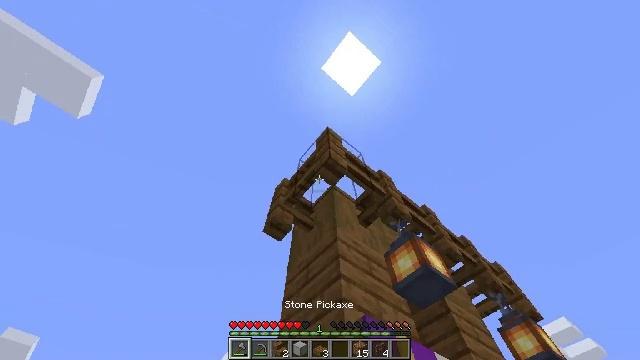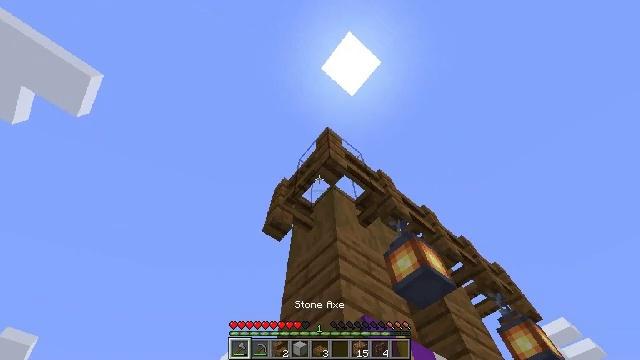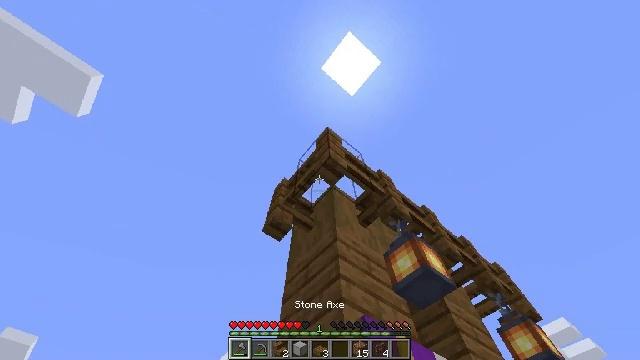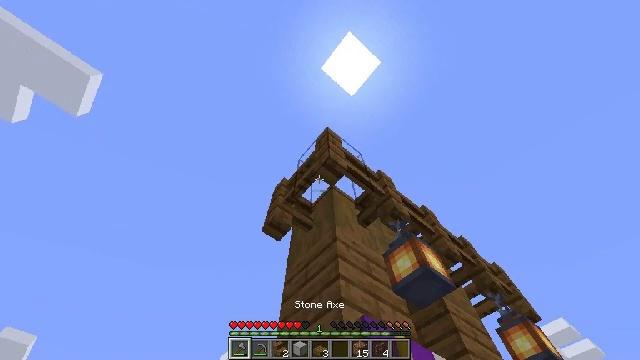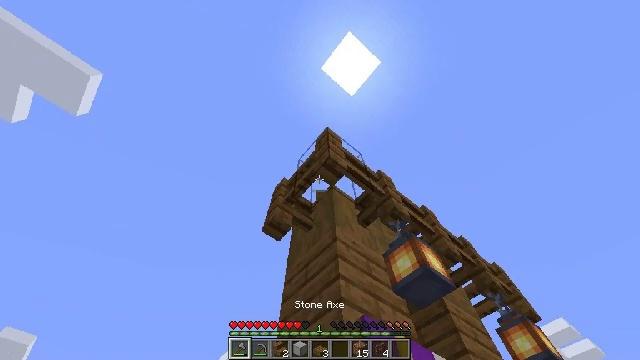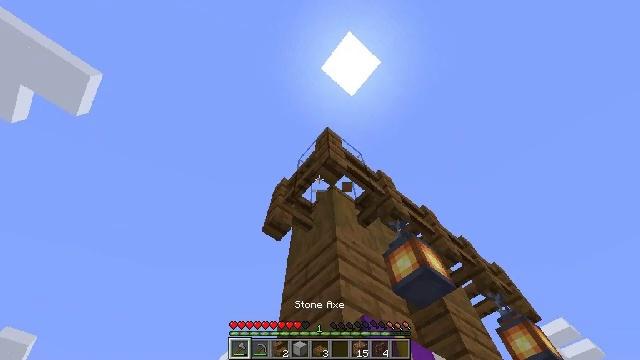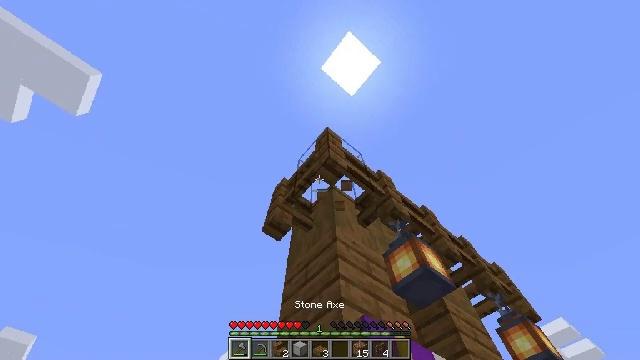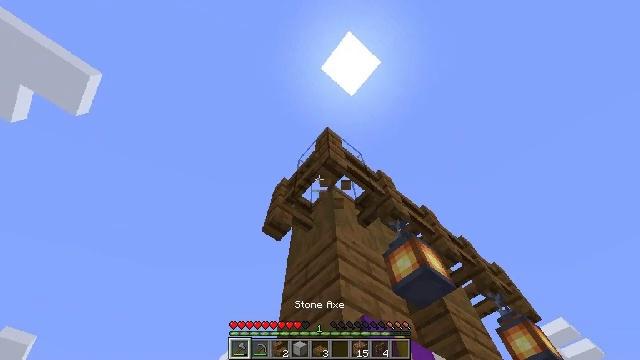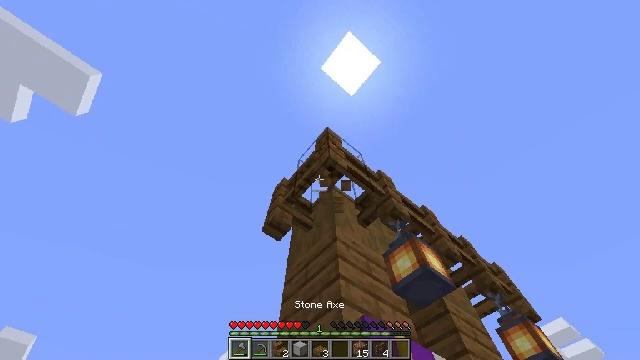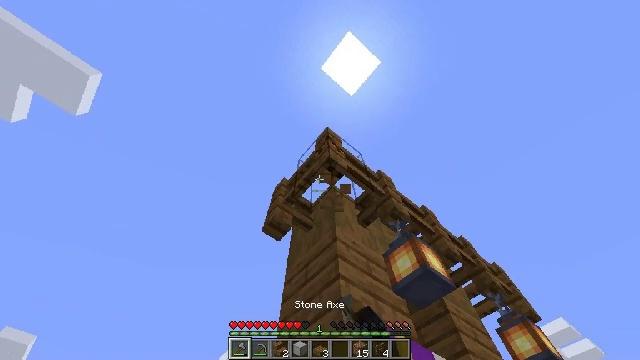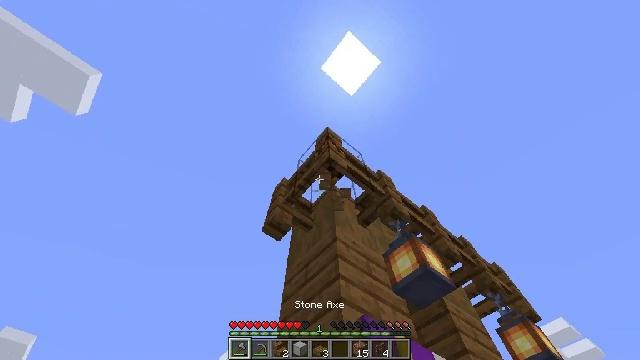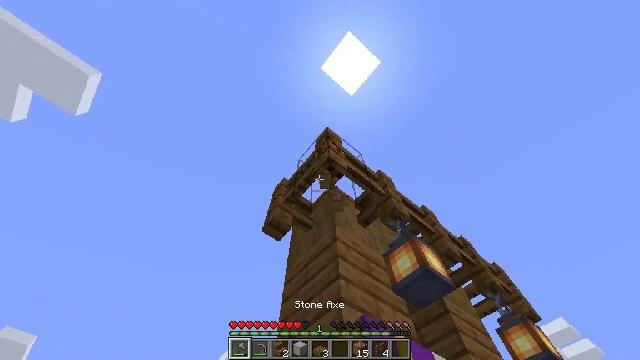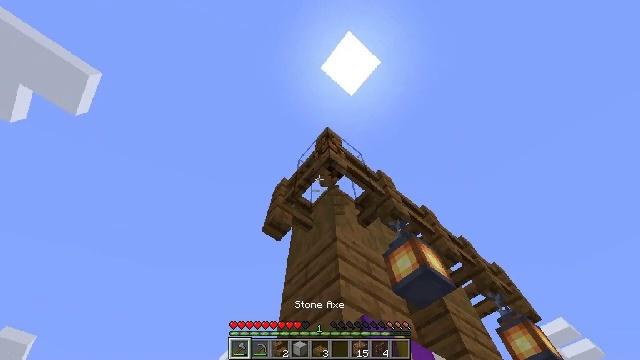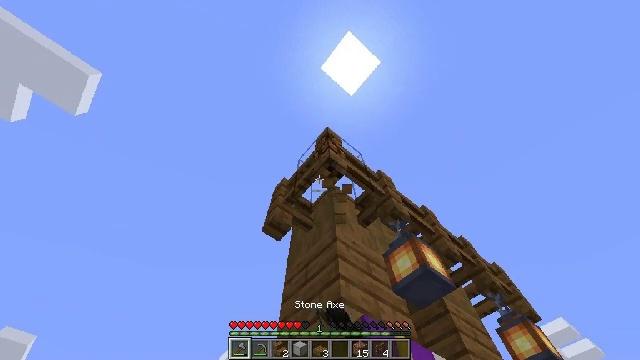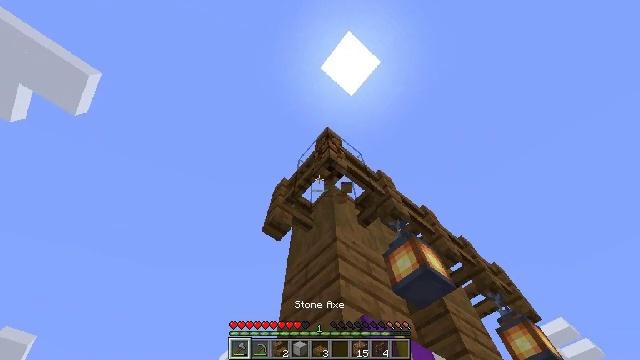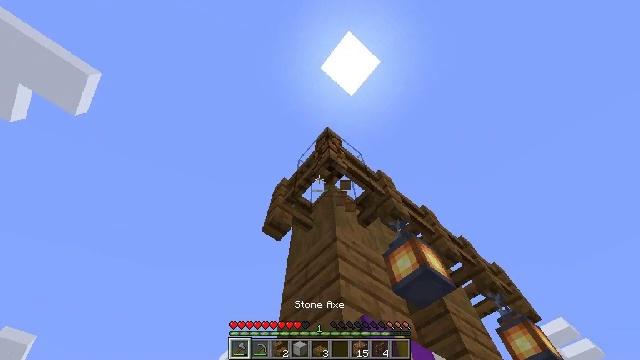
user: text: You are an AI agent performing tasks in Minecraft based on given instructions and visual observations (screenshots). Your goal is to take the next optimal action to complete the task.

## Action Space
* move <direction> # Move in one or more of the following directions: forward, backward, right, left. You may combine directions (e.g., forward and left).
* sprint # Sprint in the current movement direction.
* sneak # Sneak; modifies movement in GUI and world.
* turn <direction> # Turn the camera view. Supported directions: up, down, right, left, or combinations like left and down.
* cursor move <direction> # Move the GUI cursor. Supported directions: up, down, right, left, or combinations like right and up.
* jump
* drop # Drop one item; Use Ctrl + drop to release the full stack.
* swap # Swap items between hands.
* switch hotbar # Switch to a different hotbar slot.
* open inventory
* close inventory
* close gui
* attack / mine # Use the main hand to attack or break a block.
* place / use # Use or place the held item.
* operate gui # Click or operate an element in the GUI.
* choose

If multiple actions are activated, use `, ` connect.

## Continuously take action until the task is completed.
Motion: motion action
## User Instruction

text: Reclaim the spruce fence for reuse.
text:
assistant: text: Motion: switch to hotbar 1
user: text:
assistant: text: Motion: switch to hotbar 1
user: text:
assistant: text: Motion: no_op
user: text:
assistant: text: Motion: attack / mine
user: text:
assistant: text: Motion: attack / mine
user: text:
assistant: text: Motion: attack / mine
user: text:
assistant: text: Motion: attack / mine
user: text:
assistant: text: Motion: attack / mine
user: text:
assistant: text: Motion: attack / mine
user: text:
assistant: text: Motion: attack / mine
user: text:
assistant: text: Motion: attack / mine
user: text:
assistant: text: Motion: attack / mine
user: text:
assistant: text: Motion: attack / mine
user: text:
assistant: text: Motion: attack / mine
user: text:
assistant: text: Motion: attack / mine
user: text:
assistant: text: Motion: attack / mine
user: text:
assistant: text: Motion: attack / mine
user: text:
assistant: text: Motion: attack / mine
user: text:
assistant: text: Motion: attack / mine
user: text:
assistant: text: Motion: attack / mine
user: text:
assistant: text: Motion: attack / mine
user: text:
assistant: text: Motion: attack / mine
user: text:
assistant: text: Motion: attack / mine
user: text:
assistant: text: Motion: attack / mine
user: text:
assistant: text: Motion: attack / mine
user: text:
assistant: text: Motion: attack / mine
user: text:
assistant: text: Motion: attack / mine
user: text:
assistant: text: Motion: turn left and down, attack / mine
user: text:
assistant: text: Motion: turn left and down, attack / mine
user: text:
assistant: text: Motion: turn left and down, attack / mine